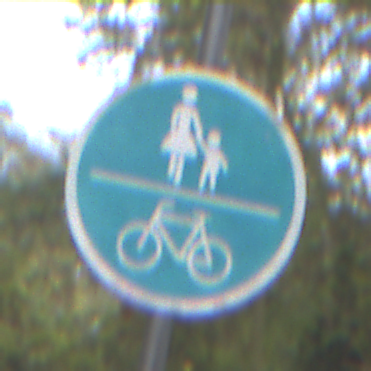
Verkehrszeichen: GemeinsamerGehUndRadweg
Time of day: MorningAfternoon
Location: Outdoor (Urban)
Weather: PartlyCloudy
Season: NotSpecified
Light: Natural